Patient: sex F, age 69
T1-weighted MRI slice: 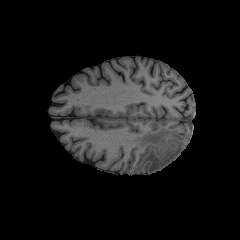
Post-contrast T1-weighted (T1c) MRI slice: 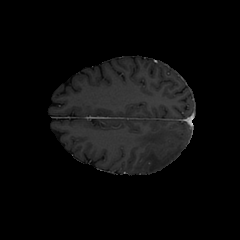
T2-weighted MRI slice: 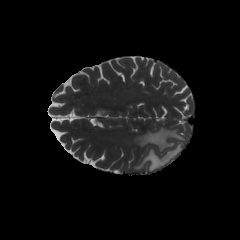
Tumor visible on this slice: yes
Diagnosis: Glioblastoma, IDH-wildtype
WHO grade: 4